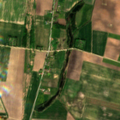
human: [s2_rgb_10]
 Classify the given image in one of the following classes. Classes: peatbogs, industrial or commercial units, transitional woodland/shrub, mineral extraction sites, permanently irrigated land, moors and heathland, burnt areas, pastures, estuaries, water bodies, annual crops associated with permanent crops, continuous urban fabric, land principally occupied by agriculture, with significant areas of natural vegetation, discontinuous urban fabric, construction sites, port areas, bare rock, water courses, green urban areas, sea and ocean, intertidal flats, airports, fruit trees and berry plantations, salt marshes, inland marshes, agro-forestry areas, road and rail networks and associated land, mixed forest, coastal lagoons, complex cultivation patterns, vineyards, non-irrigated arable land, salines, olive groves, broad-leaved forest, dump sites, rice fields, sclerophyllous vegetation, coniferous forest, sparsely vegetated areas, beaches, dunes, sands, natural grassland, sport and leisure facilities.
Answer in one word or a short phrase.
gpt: non-irrigated arable land, complex cultivation patterns, land principally occupied by agriculture, with significant areas of natural vegetation